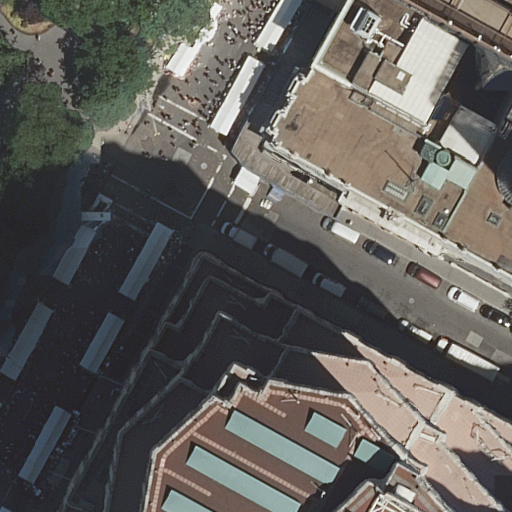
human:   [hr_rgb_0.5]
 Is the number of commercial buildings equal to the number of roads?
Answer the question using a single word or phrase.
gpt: no

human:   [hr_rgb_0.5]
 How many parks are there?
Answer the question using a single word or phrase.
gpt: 1

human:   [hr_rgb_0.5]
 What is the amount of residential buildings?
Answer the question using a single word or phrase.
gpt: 3

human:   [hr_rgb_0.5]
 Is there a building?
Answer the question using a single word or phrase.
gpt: yes

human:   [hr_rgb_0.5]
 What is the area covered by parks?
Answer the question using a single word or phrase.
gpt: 5383m2

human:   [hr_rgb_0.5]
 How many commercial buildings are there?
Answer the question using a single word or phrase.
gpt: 0

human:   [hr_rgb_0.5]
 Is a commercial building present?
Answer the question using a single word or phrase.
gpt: no

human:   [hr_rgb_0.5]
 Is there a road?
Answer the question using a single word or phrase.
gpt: yes

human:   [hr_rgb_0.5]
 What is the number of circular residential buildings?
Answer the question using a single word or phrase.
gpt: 0

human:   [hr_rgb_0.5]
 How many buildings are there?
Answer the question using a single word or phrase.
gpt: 3

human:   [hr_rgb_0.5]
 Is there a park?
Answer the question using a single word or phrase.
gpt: yes

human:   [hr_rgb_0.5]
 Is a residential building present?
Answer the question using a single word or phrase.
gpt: yes

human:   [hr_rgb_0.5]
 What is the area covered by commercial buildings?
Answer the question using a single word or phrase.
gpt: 0m2

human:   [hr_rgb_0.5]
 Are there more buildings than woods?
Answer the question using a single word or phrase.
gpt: yes

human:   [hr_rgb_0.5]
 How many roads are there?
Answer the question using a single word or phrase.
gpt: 6

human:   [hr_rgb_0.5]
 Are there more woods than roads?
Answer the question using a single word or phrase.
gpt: no

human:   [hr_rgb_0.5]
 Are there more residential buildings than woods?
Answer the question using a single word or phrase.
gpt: yes

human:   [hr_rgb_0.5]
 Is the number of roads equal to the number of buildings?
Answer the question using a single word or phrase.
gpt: no

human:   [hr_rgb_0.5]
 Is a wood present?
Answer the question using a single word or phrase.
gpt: yes

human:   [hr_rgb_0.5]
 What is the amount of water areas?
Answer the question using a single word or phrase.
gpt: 0

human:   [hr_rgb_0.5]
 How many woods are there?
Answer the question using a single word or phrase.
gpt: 1

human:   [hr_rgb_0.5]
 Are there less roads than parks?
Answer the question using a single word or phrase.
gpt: no

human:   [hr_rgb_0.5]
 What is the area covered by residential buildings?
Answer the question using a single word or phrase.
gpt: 4802m2

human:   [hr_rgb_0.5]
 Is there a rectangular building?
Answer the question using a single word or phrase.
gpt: yes

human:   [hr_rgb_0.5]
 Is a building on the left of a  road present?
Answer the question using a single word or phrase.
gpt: no

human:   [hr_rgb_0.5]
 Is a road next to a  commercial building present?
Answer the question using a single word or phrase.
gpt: no

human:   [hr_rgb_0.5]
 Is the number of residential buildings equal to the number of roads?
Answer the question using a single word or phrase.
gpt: no

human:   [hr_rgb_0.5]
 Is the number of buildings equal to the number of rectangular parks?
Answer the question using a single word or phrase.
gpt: no

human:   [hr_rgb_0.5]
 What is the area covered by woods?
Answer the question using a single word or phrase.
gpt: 1786m2

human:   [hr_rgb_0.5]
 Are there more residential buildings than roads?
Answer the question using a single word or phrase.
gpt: no

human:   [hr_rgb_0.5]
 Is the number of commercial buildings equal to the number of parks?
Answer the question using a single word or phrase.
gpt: no

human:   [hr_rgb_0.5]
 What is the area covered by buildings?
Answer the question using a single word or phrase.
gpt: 4802m2

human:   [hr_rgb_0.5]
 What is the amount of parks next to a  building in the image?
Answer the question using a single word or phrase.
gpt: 1

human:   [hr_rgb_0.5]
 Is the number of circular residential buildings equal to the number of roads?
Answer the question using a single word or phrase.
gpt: no

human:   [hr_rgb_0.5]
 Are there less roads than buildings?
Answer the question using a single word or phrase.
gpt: no

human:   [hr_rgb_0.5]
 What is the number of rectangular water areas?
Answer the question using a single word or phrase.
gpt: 0

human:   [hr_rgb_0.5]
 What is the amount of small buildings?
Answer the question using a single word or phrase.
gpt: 1

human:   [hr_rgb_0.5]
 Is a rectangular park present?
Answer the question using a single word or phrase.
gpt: yes

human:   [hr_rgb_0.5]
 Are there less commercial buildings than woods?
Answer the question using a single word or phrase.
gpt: yes

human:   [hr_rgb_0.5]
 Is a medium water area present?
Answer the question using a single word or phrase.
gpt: no

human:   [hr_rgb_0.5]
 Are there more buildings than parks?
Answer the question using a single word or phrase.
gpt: yes

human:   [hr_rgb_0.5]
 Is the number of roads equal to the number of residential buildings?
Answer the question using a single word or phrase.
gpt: no

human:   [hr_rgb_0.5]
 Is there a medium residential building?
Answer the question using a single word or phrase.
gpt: yes

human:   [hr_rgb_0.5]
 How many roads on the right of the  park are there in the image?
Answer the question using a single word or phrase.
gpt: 6

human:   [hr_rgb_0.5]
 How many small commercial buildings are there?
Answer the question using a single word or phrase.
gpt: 0

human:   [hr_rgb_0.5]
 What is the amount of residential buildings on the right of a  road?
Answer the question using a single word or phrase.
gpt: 2

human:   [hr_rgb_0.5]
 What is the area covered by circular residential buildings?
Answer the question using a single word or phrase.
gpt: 0m2

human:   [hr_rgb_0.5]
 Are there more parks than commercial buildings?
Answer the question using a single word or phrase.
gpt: yes

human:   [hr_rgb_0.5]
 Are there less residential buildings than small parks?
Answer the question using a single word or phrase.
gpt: no

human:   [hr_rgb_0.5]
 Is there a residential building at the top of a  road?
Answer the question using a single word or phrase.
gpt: yes

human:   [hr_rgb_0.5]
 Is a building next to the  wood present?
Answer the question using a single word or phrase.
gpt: yes

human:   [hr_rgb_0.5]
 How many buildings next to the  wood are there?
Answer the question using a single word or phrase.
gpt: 3

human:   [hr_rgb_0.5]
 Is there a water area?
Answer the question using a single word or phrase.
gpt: no

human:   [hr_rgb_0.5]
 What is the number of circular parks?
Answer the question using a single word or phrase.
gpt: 0

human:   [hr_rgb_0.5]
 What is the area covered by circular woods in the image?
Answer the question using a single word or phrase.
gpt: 0m2

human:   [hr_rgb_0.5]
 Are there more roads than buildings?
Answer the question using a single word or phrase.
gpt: yes

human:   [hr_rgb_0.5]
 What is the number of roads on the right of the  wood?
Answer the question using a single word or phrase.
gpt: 6

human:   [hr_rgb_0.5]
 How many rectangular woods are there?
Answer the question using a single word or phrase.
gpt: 0

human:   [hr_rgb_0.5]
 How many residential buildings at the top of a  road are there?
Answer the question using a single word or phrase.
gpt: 2

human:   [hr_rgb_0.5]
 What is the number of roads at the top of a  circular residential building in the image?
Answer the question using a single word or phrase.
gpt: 0

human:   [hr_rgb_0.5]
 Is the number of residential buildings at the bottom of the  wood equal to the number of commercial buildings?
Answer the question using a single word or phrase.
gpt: yes

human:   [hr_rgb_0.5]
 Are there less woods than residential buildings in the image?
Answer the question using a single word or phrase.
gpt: yes

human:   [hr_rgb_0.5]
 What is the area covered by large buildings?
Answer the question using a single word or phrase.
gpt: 4392m2

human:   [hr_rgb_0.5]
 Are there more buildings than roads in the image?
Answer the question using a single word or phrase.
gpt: no